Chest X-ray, PA view. Patient: 58 years old, sex M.
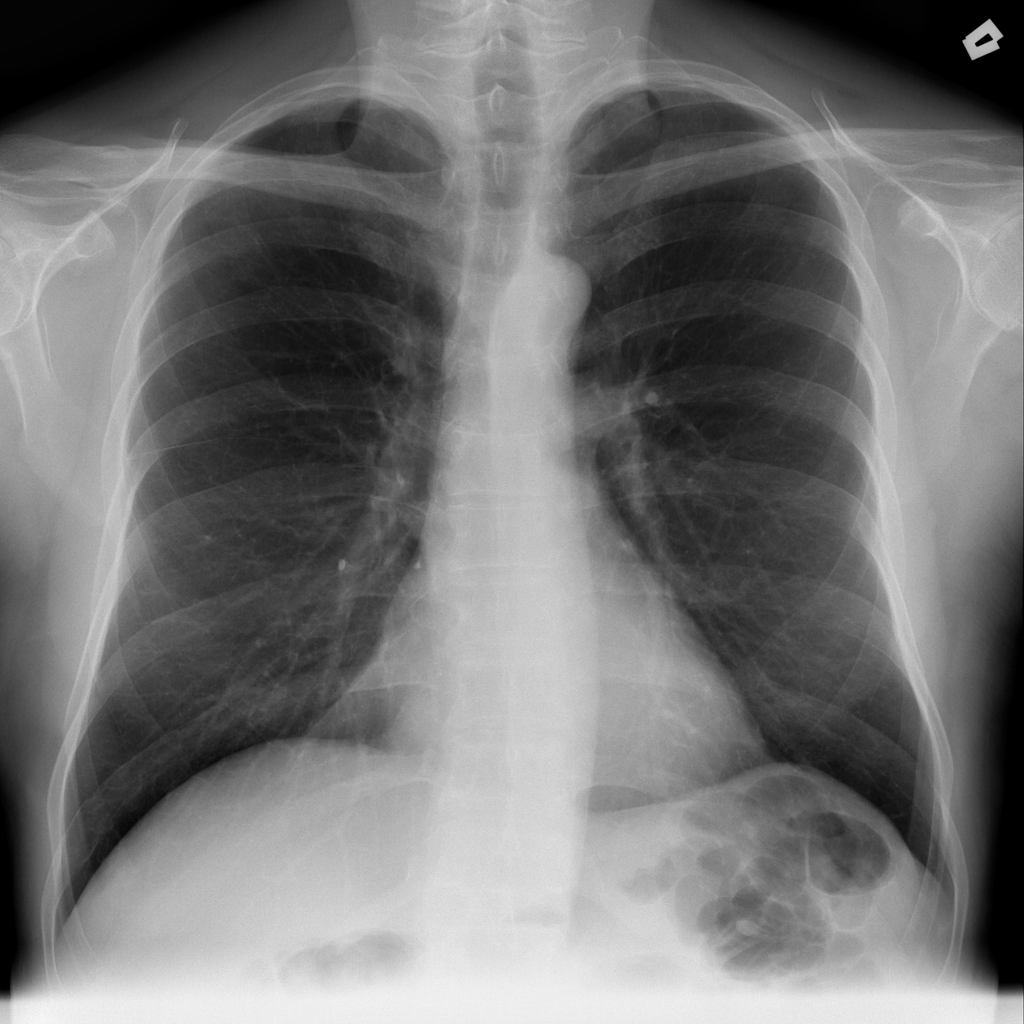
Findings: No Finding